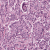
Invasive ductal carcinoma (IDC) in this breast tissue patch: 1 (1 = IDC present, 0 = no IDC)